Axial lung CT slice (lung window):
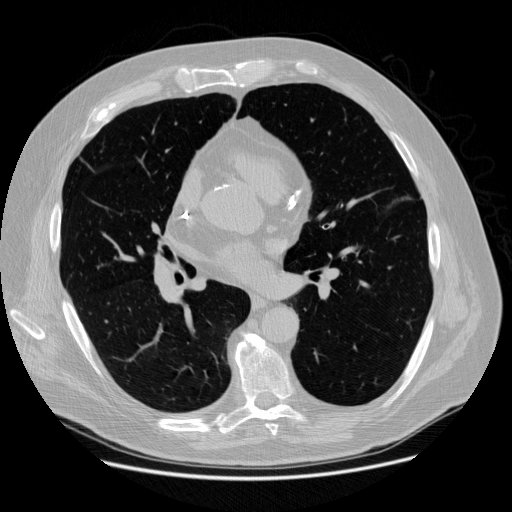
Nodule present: no